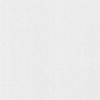
Label: dusty